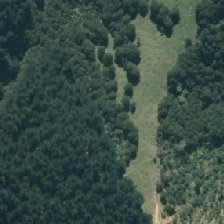
Land cover: manuka_kanuka